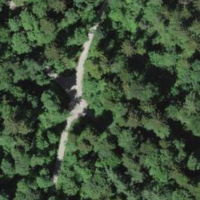
EUNIS habitat code: 41
Species observed at this site:
Aruncus dioicus
Cordulegaster bidentata